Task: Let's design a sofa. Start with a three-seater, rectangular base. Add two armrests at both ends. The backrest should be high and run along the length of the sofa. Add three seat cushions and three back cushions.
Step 324:
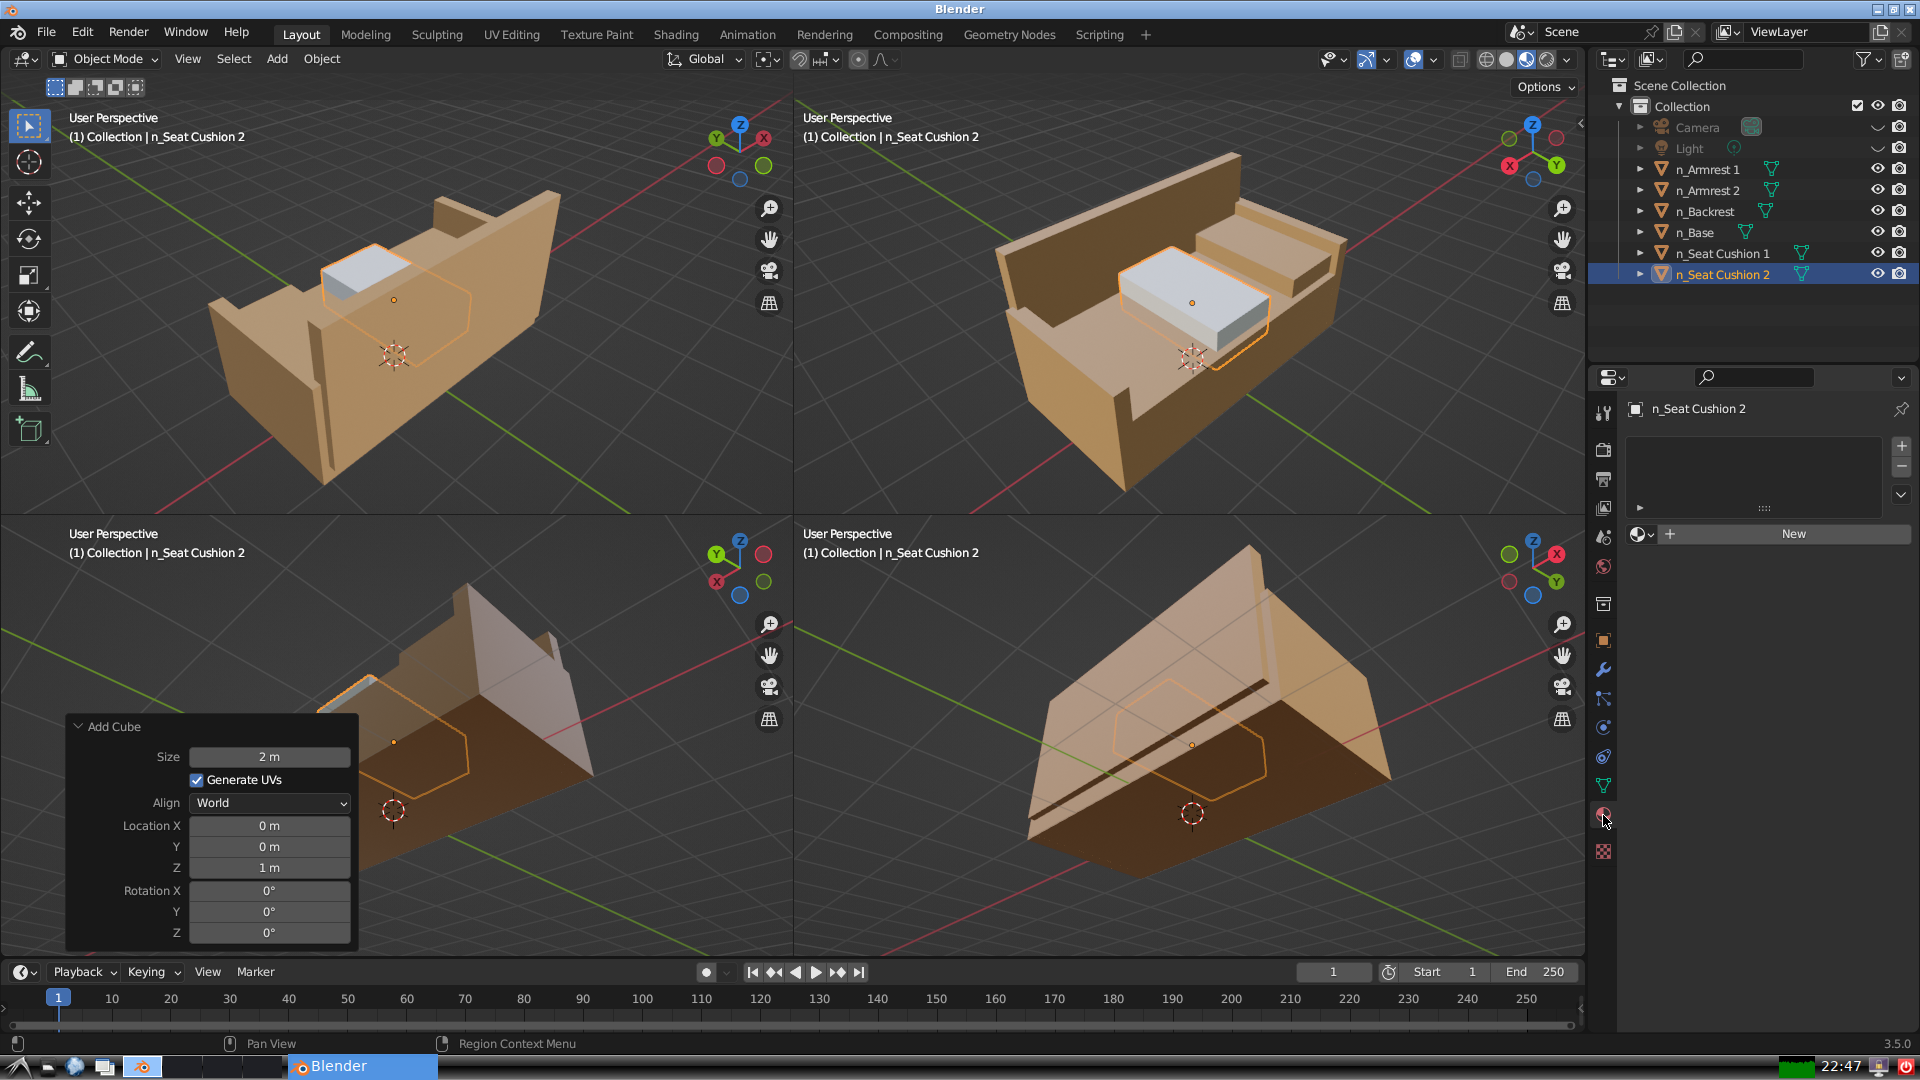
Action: {"mouse_move": [1636, 534]}